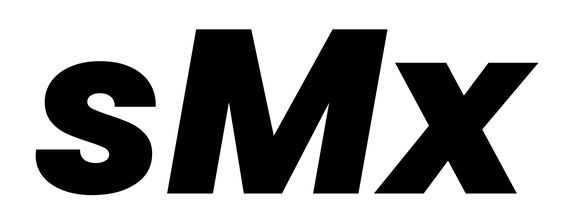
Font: Poppins-ExtraBoldItalic